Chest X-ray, AP view. Patient: 51 years old, sex F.
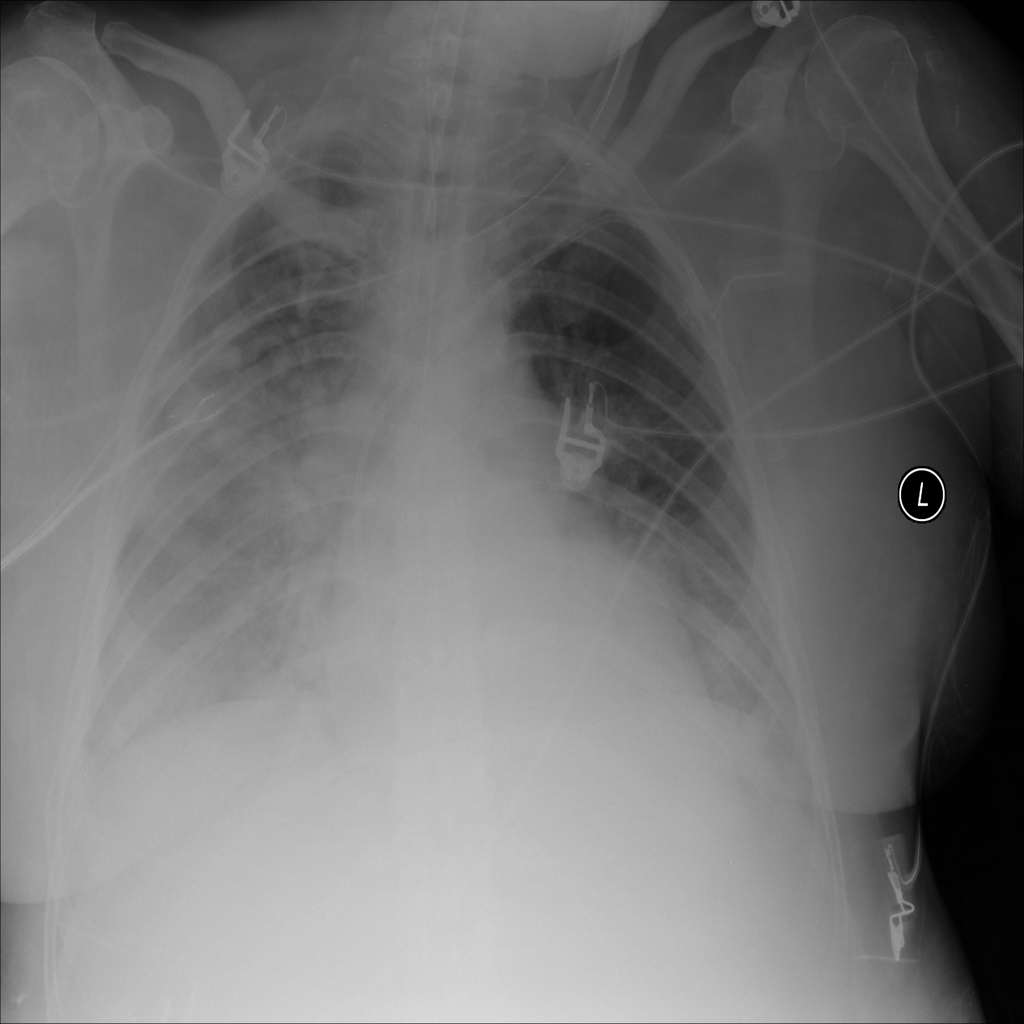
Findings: Effusion